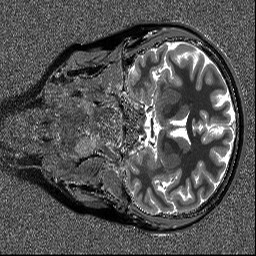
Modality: T1map
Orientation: coronal
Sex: female